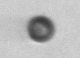
Label: bead